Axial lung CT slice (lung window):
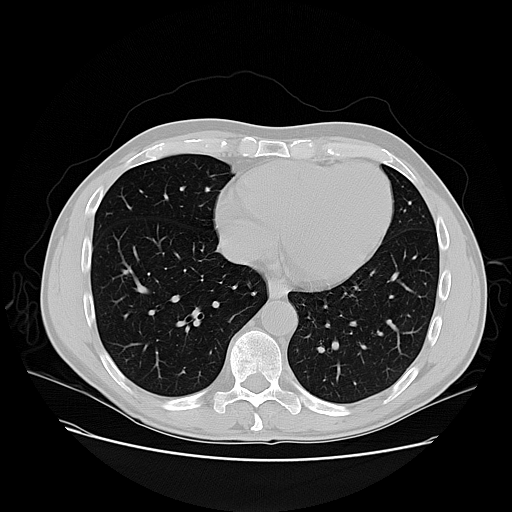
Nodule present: no